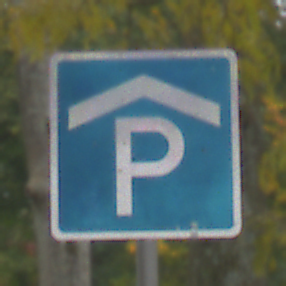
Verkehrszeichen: Parkhaus
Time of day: Midday
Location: Outdoor (Nature)
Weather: Overcast
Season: Autumn
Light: Natural